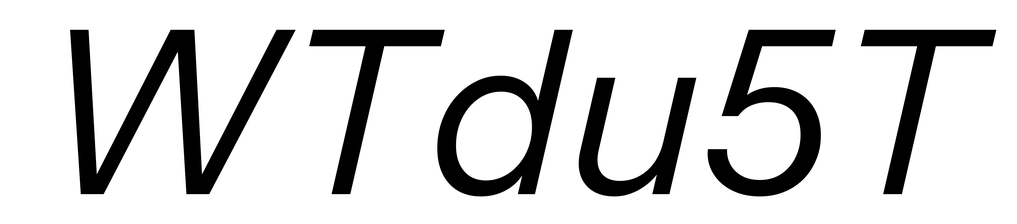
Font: InstrumentSans-Italic_Italic